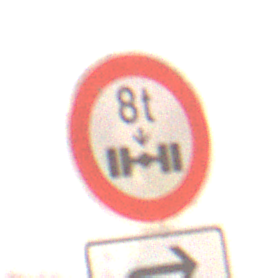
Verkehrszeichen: TatsaechlicheAchslast
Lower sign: RichtungsangabeDurchPfeile5
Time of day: SunriseSunset
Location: Outdoor (Nature)
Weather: PartlyCloudy
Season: NotSpecified
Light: Natural